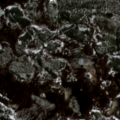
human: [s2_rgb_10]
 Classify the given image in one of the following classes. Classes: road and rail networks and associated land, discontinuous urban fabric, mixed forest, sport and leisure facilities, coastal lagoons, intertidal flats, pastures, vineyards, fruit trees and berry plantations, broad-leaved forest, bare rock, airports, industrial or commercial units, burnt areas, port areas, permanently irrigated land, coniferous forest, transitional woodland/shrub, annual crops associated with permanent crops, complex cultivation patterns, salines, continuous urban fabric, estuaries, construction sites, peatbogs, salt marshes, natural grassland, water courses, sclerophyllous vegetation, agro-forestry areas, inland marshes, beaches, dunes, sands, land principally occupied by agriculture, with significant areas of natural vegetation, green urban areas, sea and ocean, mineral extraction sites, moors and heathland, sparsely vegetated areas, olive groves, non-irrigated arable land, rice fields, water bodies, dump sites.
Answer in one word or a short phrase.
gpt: coniferous forest, transitional woodland/shrub, peatbogs